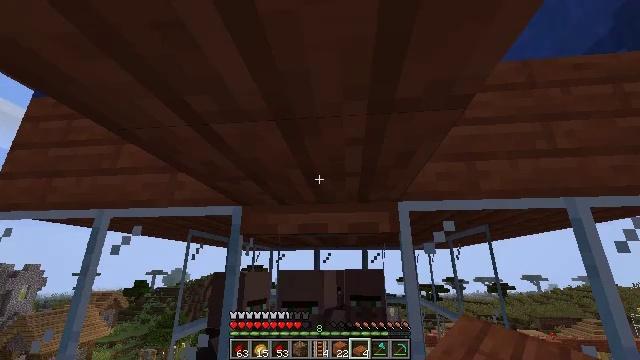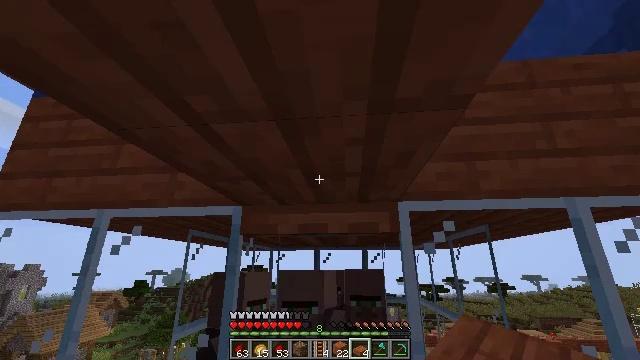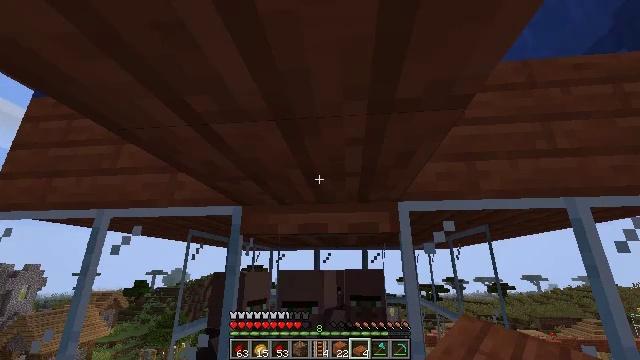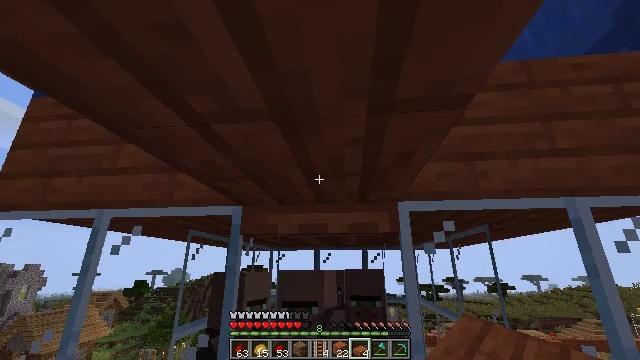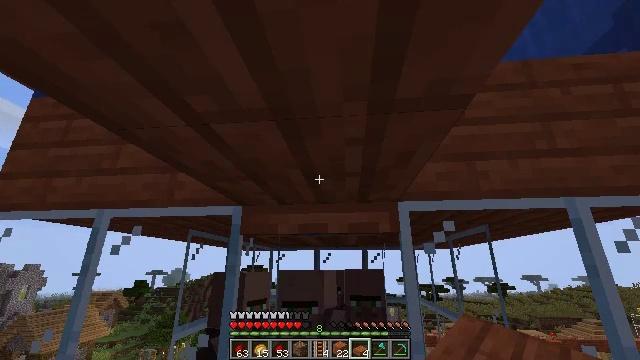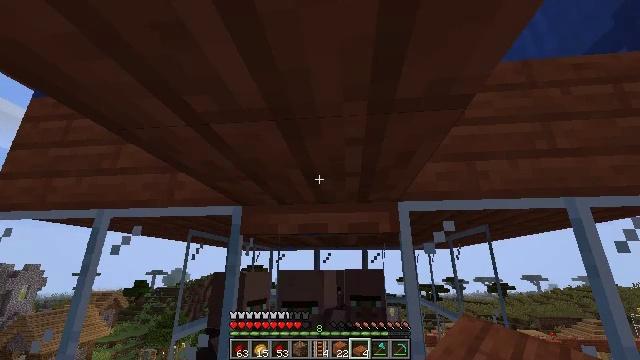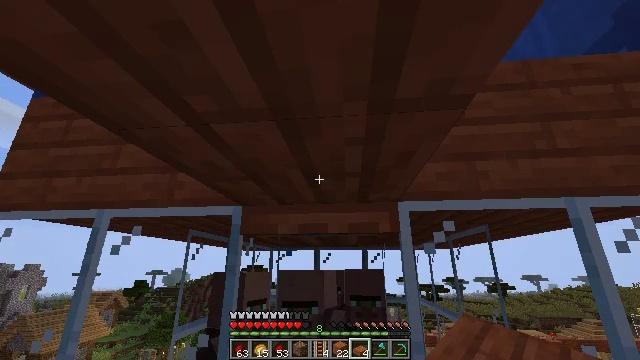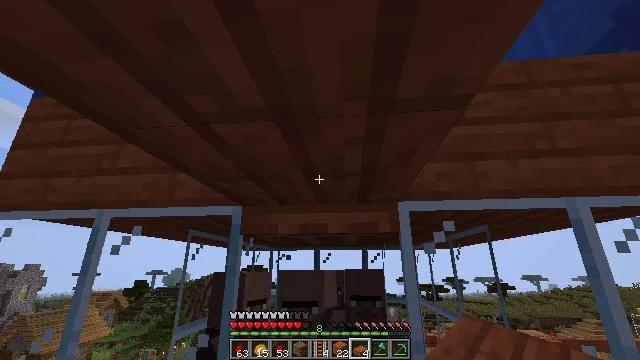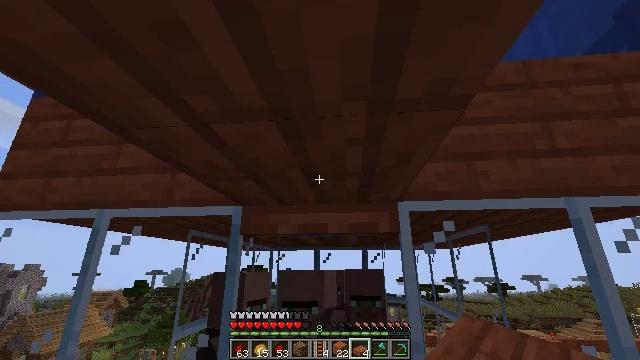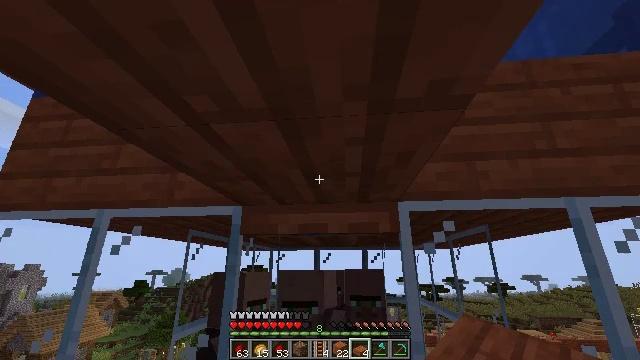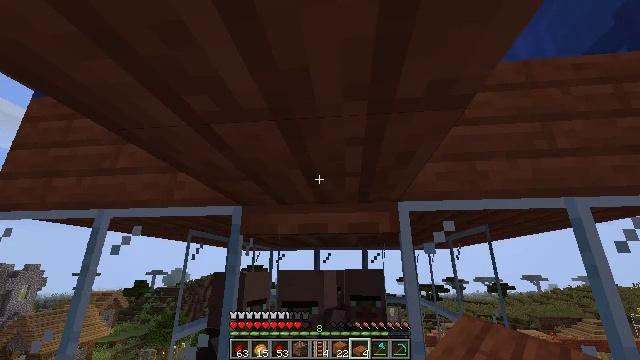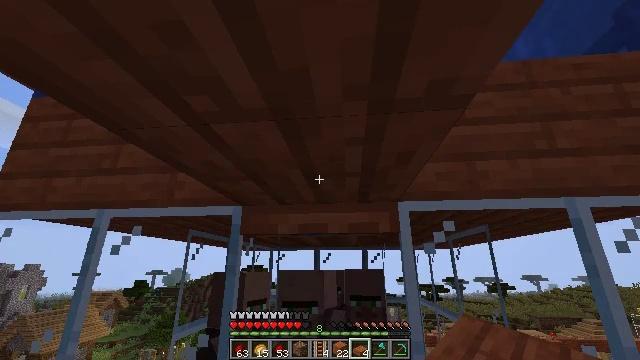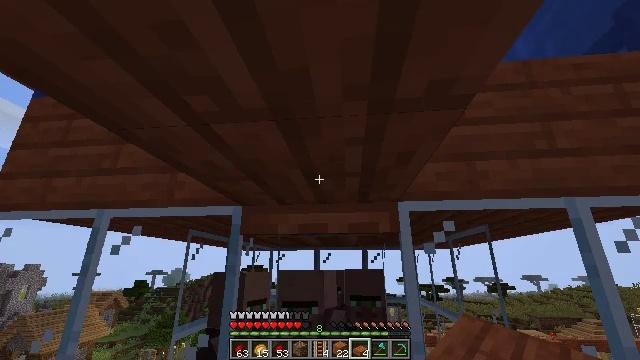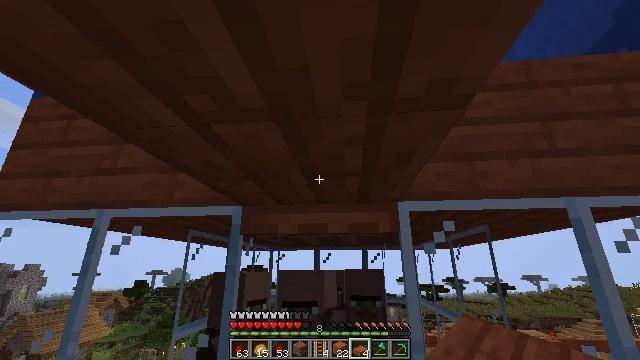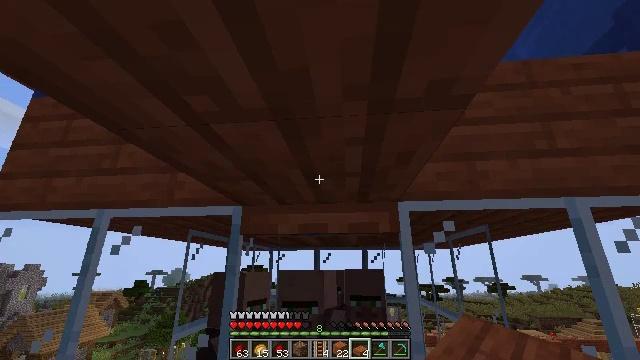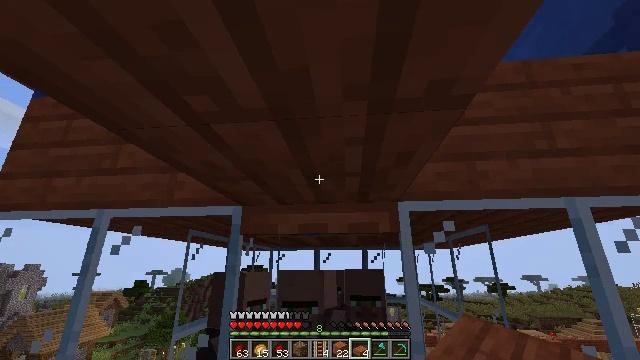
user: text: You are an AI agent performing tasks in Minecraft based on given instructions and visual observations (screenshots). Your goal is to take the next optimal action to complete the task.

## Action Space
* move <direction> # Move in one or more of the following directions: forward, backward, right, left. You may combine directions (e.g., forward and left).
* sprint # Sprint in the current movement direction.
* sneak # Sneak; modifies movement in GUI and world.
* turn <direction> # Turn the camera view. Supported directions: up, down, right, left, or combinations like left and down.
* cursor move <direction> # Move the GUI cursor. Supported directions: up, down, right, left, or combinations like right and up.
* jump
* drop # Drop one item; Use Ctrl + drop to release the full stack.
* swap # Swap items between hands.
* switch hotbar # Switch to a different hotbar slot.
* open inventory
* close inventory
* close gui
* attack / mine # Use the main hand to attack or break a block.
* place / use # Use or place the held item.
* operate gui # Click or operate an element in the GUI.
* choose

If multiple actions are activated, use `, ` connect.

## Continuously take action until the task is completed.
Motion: motion action
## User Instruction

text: Attack the acacia slab with your tool.
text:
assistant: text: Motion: no_op
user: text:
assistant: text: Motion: no_op
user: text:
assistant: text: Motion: no_op
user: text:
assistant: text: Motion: no_op
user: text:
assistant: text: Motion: no_op
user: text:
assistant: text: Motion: no_op
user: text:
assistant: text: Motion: no_op
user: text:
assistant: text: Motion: no_op
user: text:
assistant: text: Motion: no_op
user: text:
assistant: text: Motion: no_op
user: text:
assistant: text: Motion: no_op
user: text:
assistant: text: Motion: no_op
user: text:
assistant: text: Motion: no_op
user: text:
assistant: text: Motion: no_op
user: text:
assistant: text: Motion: no_op
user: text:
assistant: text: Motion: no_op
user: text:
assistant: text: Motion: no_op
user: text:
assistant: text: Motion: no_op
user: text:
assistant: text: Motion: no_op
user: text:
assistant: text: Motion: no_op
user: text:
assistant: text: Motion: no_op
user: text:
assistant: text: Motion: no_op
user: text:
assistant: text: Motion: no_op
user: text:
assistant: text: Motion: no_op
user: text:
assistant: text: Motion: no_op
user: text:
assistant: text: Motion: no_op
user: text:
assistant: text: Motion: no_op
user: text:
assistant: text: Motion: no_op
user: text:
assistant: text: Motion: no_op
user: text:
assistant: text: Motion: no_op